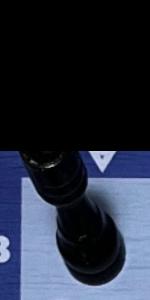
Label: Rook_Black